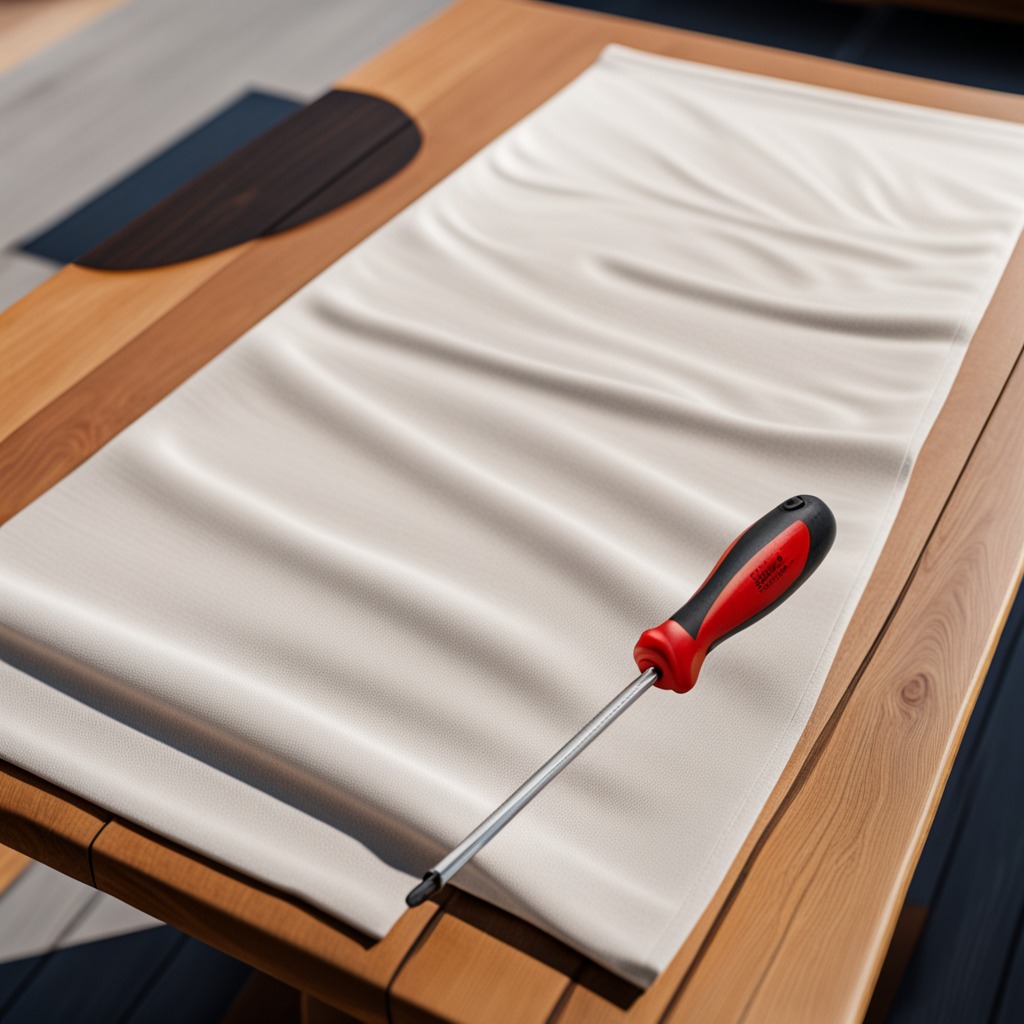
A screwdriver lies on the wooden table.